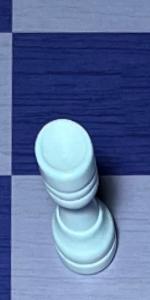
Label: Rook_White